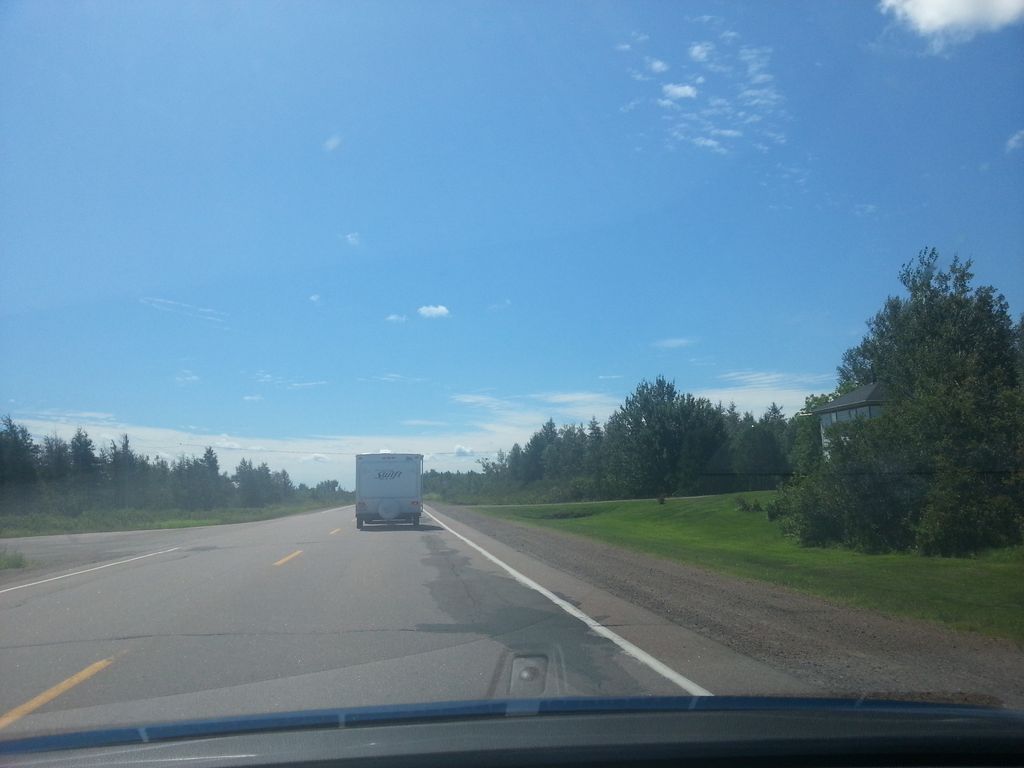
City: charlottetown